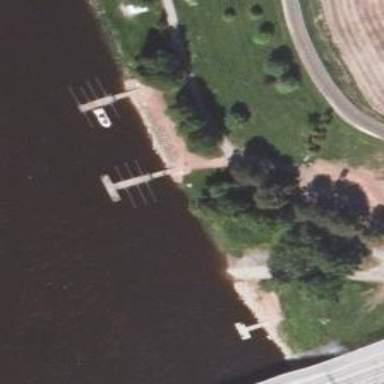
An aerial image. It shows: Man-made pier.